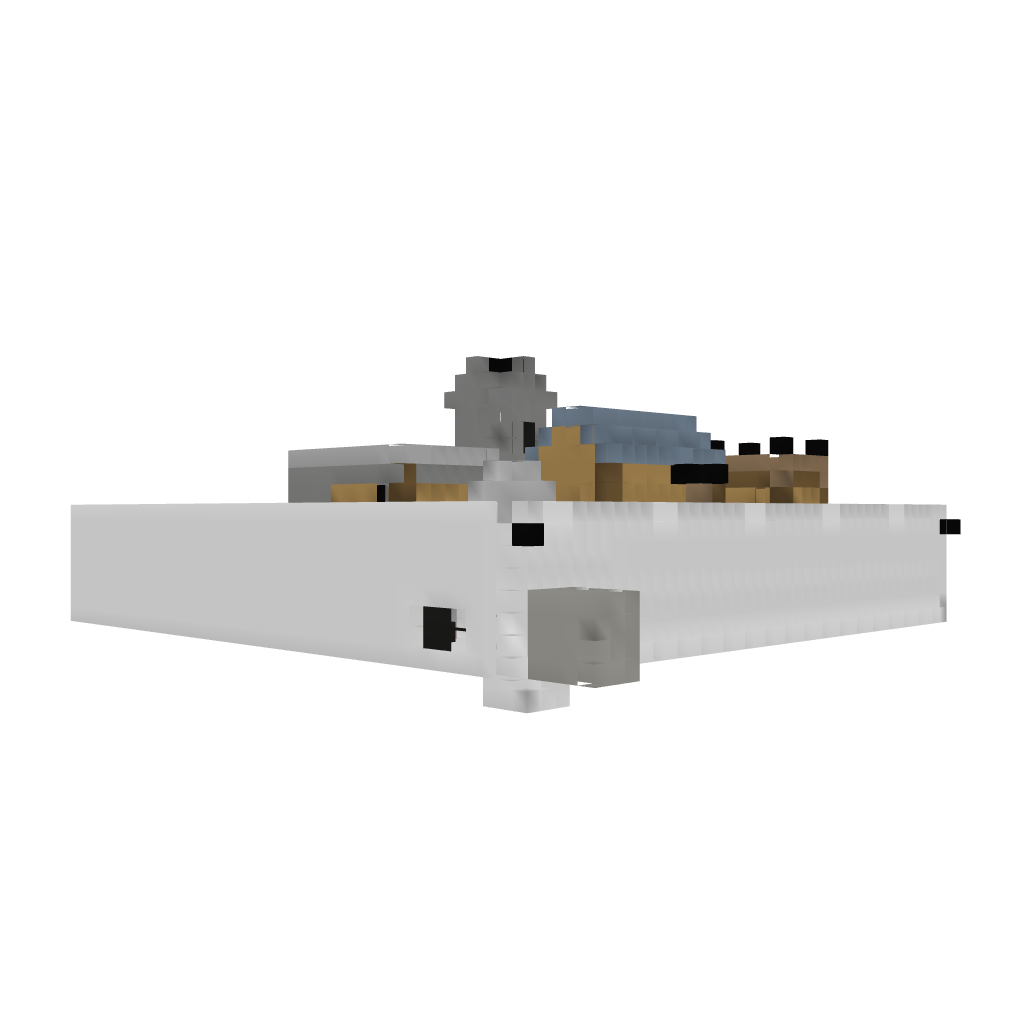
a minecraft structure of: Floating city